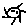
Label: sun